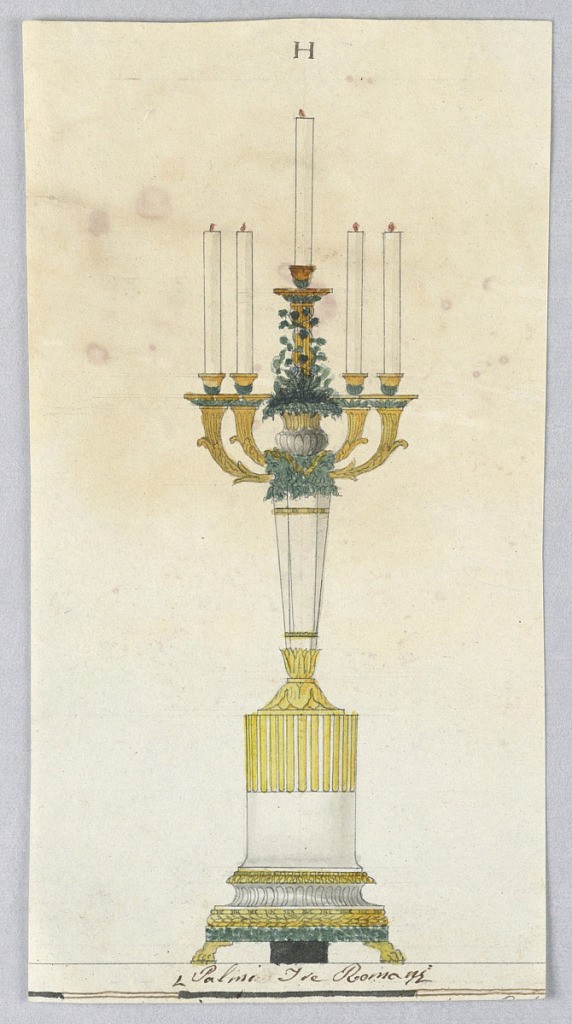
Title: Design for a Candlestick
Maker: Luigi Righetti, Italian, 1780 - 1819
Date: ca. 1800
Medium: Pen and ink, brush and sepia wash, yellow, gray, green watercolor, graphite on paper
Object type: Drawing
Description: Vertical rectangle. Design for a candlestick intended to be executed in gilded and green bronze, and white and green marble. At bottom, the lower part of a column supported by three lion feet forms the base. Upon it stands a base with a calyx, out of which spring four column shafts growing in width and bound together by two bands. On their top are springing from masks four branches with burning candles. Above, a bowl with flowers and a column in the center, with ivy, and a socket with a burning candle. Scale at bottom.